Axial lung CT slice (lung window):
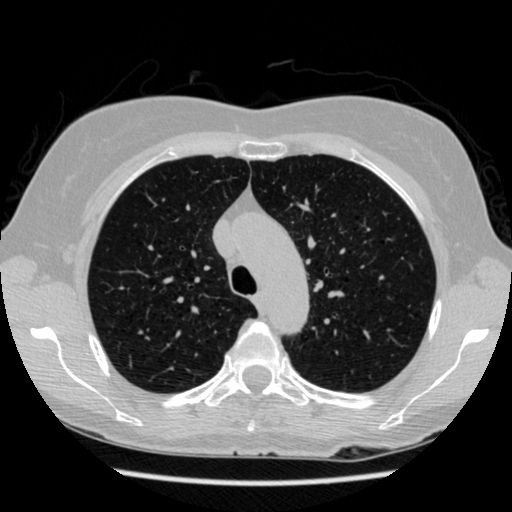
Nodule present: no